Question: I have the following model:
'''
class CompanyReport(models.Model):
company = models.CharField(max_length=300)
desc = models.TextField()
text = models.TextField()
date = models.DateTimeField()
'''
- - 'report'- 'reports''year'
What I want to do is to make a 'multilevel dropdown' menu.
1. In the first level there will be names of the company.
2. When we click on a name there will be a list of years in which the company filed reports.
3. When we click on a particular year, there will be a list of all the reports for that year.
When I was working in 'php' I was able to do this using 3 different queries.
1. The first query contained the name of the companies and the number of years they filed a report
2. The second query contained number of reports for a particular company in a year
3. The third query contained all the reports sorted by the company name in ascending order.
I just ran 3 nested loop, 1 for the number of companies, the other for number of years for that company and the last for the number of reports for the company in an year and then I just displayed the next report from the list.
I can do the same using 'Manager.raw' but I am unable to iterate through the objects in the template because there is only this operation available '{% for obejct in object_list %}'. I need two things
1. Way to a number based for loop
2. An equivalent of this php $row = mysql_fetch_array($query); which simply gets the next tuple from the query list.
The kind of output I want to show is in the screenshot that I have uploaded.

Any sort of help is deeply appreciated.
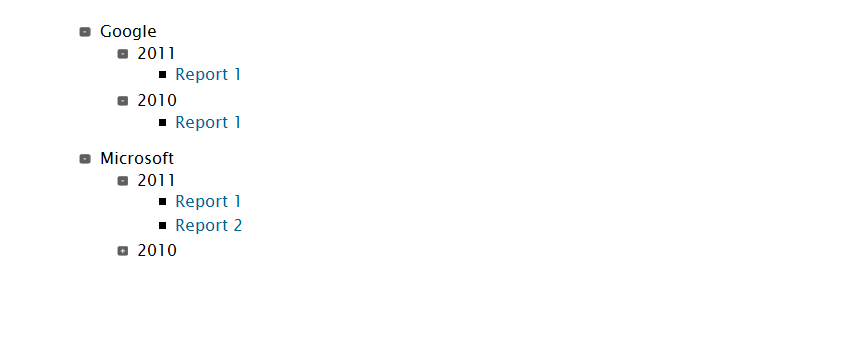
Answer: I'm not sure exactly why you need the number based for loop. The normal iterator is the correct way to do a loop in Python.
If for some reason you need the index during the loop, you would use: '{{forloop.counter}}' for a one-indexed counter or '{{forloop.counter0}}' for a zero-indexed counter.
Your syntax will look something like this:
'''
{% for company in company_list %}
{{ company.company }}
{% for company_year in company_year_list %}
{% if company.date == company_year.date %} #note: this is pseudocode. you need a better comparison
{{ company_year.date }}
{% for company_report in company_report_list %}
{% if company_report.company == company and company_report.year = company_year.date %}
{{ company_report.report }}
{% endif %}
{% endfor %}
{% endif %}
{% endfor %}
{% endfor %}
'''